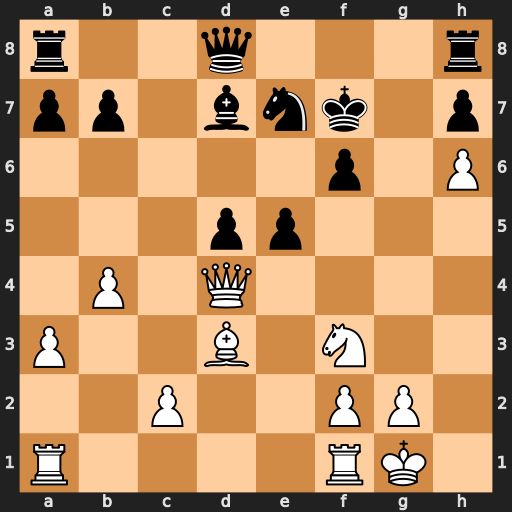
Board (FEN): r2q3r/pp1bnk1p/5p1P/3pp3/1P1Q4/P2B1N2/2P2PP1/R4RK1
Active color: w
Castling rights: -
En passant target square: -
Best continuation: Nxe5+ fxe5 Qxe5